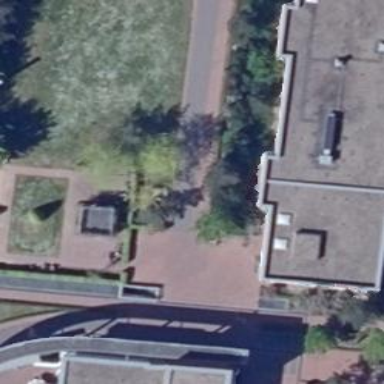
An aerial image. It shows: Hospital building.